Interaction volume radius: 5 \u00c5
Interaction volume height: 15 \u00c5
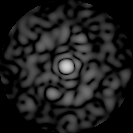
Disorder parameter: 0.7795